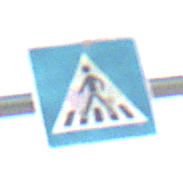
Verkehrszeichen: FussgaengerueberwegRechts
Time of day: SunriseSunset
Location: Outdoor (Special)
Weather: Clear
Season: NotSpecified
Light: Natural